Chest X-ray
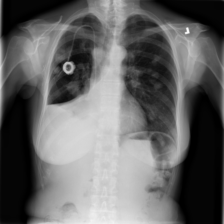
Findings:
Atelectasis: negative
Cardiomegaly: negative
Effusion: negative
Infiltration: negative
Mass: negative
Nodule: negative
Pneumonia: negative
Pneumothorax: negative
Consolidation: negative
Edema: negative
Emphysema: negative
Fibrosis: negative
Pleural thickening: negative
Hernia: negative